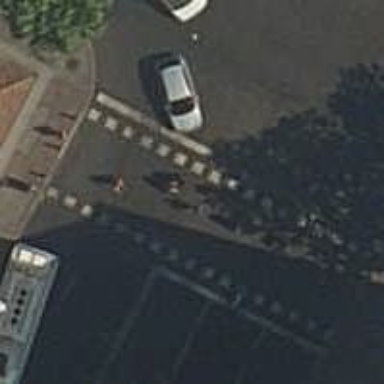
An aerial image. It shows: Zebra crossing with traffic signals. The crossing is marked by traffic lights.